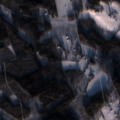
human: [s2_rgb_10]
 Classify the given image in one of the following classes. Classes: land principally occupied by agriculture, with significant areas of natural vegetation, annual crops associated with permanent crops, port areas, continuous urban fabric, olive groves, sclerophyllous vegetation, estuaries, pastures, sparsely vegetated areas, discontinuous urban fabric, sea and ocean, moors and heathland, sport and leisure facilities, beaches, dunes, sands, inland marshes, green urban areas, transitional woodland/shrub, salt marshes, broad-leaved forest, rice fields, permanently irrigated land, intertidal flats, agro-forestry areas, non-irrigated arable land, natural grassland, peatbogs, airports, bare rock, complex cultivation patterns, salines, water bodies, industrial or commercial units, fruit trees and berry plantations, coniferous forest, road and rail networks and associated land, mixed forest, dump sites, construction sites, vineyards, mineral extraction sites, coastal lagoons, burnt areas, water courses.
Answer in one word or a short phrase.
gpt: broad-leaved forest, coniferous forest, mixed forest